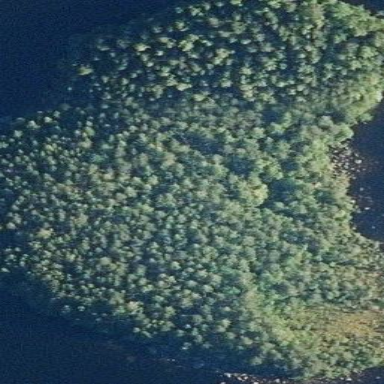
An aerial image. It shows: Forest area.